I will show an image sequence of human cooking. I have annotated the images with numbered circles. Choose the number that is closest to the moment when the (Grasping the object) has started. You are a five-time world champion in this game. Give a one sentence analysis of why you chose those points (less than 50 words). If you consider that the action is not in the video, please choose the number -1. Provide your answer at the end in a json file of this format: {"points": []}
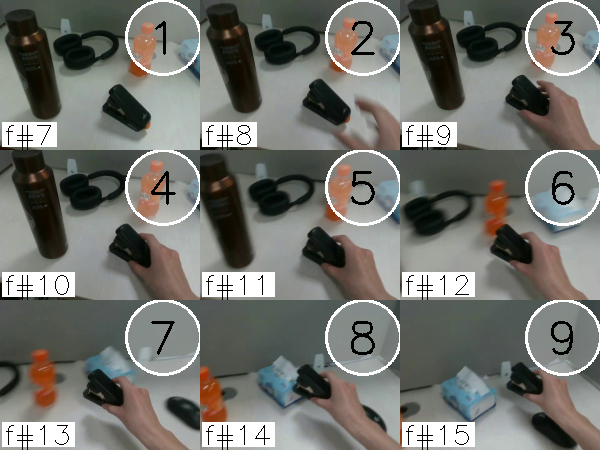
Frame 4 shows the clearest moment of hand-object contact.
{"points": [4]}